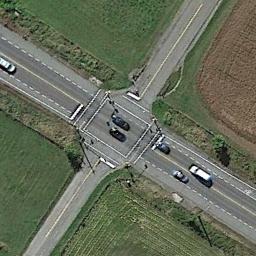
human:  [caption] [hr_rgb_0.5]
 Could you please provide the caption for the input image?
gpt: An intersection with sparse traffic located in a farmland .

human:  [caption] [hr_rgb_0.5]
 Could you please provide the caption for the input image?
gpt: There are several moving vehicles on the road at the intersection, And there is a large area of ​​farmland around the intersection .

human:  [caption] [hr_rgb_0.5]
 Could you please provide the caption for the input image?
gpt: There was traffic at the intersection .

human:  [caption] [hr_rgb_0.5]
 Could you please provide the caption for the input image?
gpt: There are several cars at the intersection .

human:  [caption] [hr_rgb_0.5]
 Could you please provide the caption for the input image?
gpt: There are green lawns around the intersection .